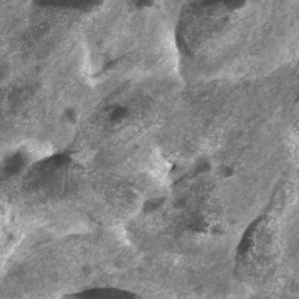
Label: non_frost